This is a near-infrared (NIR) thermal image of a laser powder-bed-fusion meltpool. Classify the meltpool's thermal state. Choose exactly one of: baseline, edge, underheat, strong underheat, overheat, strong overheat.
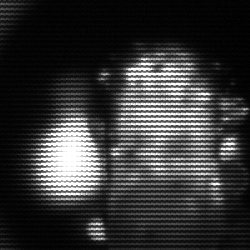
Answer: strong underheat